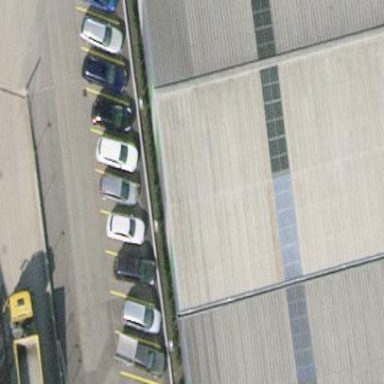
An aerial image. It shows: Parking area with surface.